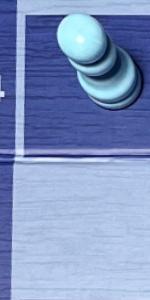
Label: Empty